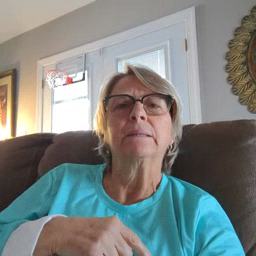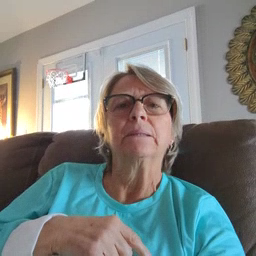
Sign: toothbrush